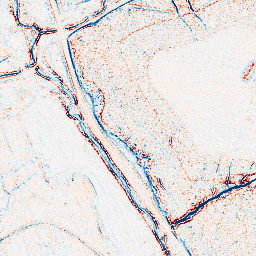
Category: edge_preserving
Decomposition family: anisotropic_diffusion
Decomposition parameters: iterations: 10
kappa: 100
gamma: 0.05
Upsampling method: quadratic
Upsampling parameters: scale: 2
Upsampling scale: 2